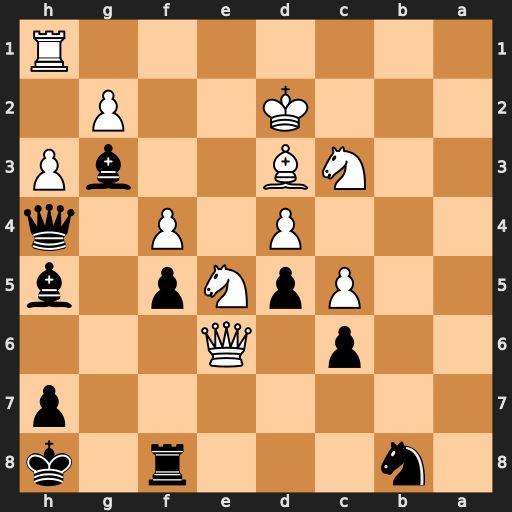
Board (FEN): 1n3r1k/7p/2p1Q3/2PpNp1b/3P1P1q/2NB2bP/3K2P1/7R
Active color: b
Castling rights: -
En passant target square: -
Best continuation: Bxf4+ Kc2 Qf2+